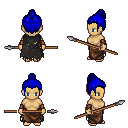
a pixel art fantasy rpg character, female body template, human, tanned skin, black tattered cape, robe skirt, blue short topknot hairstyle, leather bracers, spear, four views (front, back, left, right), 2x2 character sprite sheet, small pixel art, hard edges, no anti-aliasing